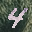
Label: 4